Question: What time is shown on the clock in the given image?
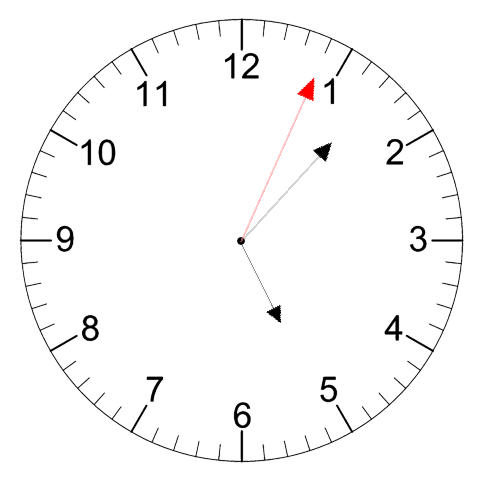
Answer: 05:07:04